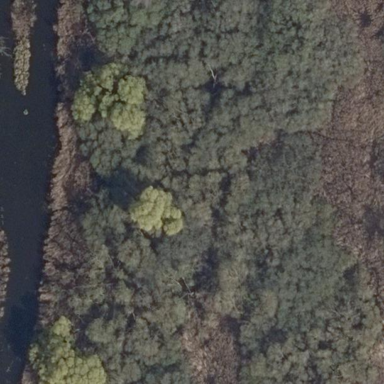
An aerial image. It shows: Patch of scrub vegetation.